Interaction volume radius: 10 \u00c5
Interaction volume height: 35 \u00c5
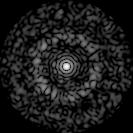
Disorder parameter: 0.8297